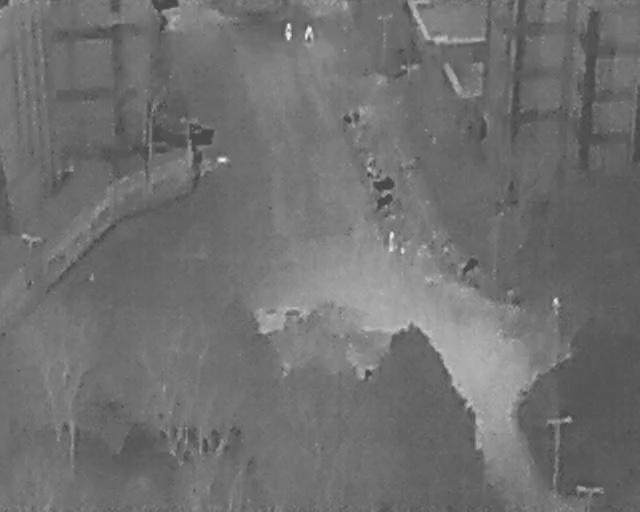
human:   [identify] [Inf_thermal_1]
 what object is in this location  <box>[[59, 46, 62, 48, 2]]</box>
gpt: <ref>1 medium person at the center</ref>

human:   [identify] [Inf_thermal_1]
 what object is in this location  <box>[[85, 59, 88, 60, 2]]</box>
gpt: <ref>1 medium person at the right</ref>